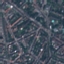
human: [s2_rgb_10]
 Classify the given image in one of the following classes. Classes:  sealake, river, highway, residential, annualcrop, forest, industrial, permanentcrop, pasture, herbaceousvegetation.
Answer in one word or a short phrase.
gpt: Residential